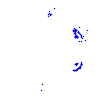
Particle: proton